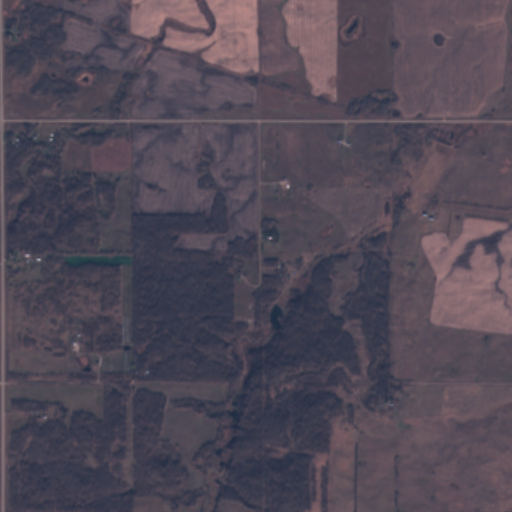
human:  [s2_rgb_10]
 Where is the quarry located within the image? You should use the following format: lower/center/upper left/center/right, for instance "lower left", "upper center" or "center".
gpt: The quarry is located in the upper right of the image.
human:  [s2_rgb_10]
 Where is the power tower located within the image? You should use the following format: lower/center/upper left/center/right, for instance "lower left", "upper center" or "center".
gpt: There is no power tower in the image.